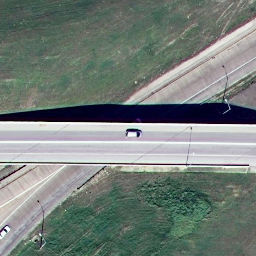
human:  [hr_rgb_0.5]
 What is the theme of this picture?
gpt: overpass

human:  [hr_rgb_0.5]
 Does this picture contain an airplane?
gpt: no

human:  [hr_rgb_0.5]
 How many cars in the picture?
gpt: two

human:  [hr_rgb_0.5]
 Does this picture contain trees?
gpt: yes

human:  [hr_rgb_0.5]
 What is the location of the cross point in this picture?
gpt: center